Field crop: maize
Growth stage: 2
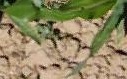
Species: maize